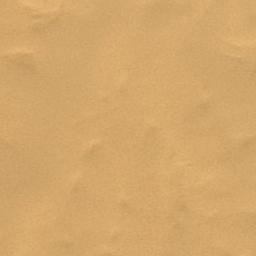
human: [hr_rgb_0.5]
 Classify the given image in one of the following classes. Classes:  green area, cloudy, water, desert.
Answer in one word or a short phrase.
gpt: desert